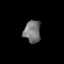
Tissue: prostate
Cell type: T cells
Senescence score: 0.7228
Nuclear area (px): 362
Mean DAPI intensity: 118.326